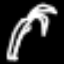
Label: palm tree